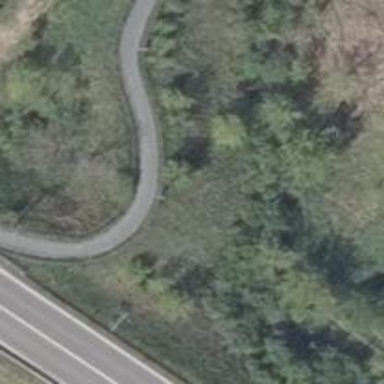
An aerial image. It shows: Path with asphalt surface and embankment.